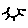
Label: sun